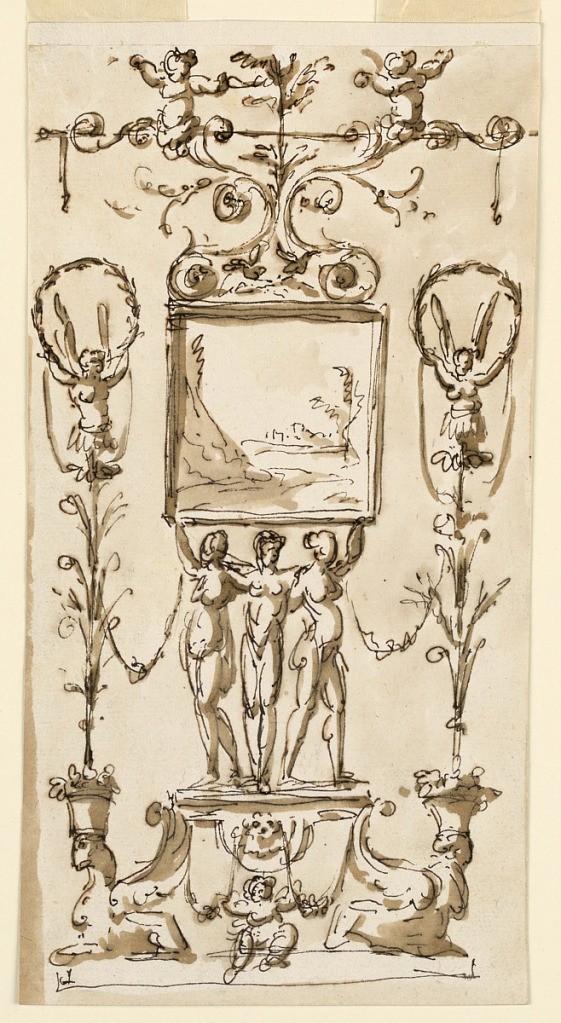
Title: Design for the Decoration of a Panel
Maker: Giuseppe Barberi, Italian, 1746–1809
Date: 1780-1790
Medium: Pen and brown ink, brush and brown wash on lined off-white laid paper
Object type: Drawing
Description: Below is a pedestal with crouching sphinxes at its corners. They support with their heads flower pots from which candelabra rise, with winged half-figures on top supporting with their raised hands a garland and festoons. Three women, embracing each other, stand upon the pedestal. The two lateral ones support with their arms the squrae frame of a landscape. Above it is a floral candelabrum with two half figures. Below, at the front of the pedestal, sits a putto, his hands resting upon two festoons.